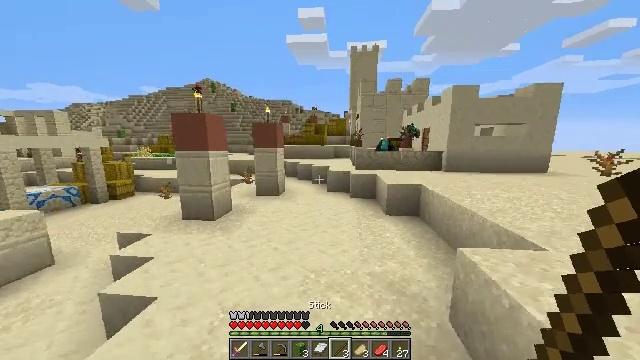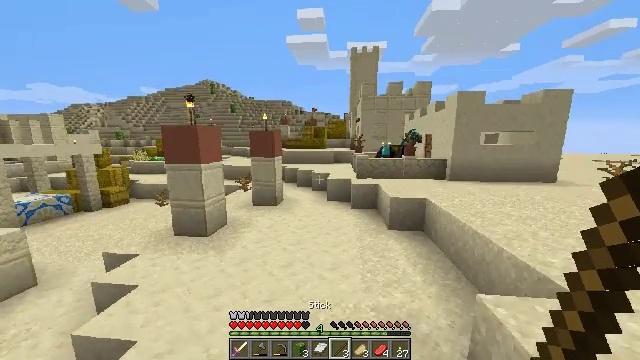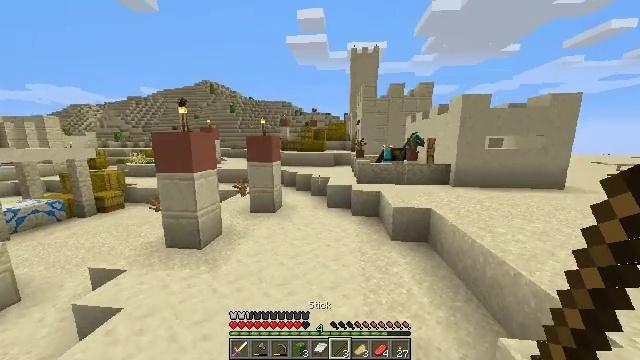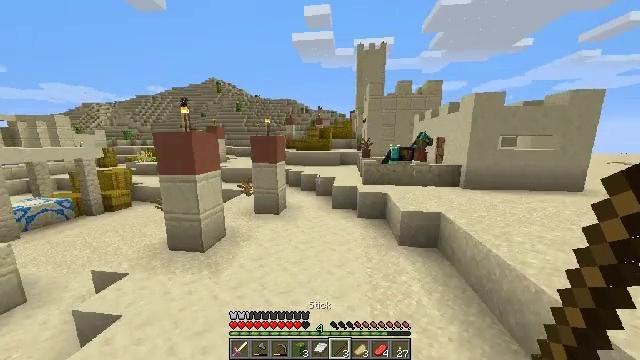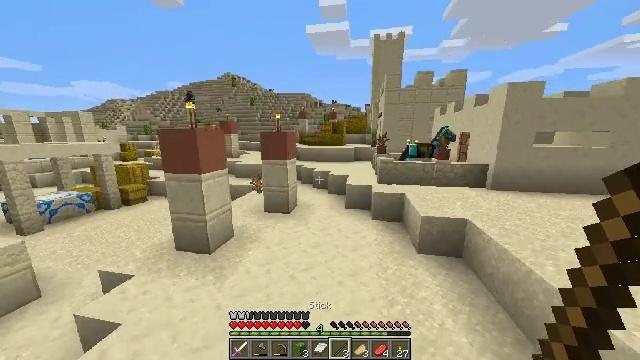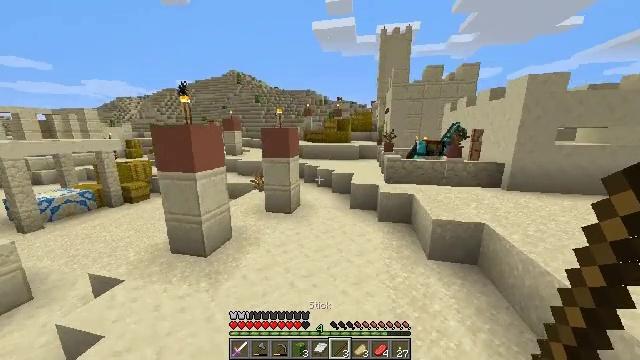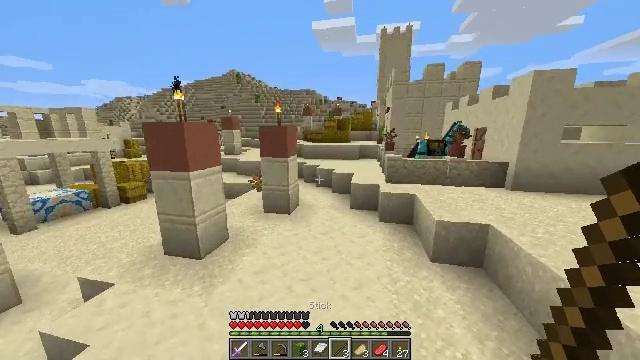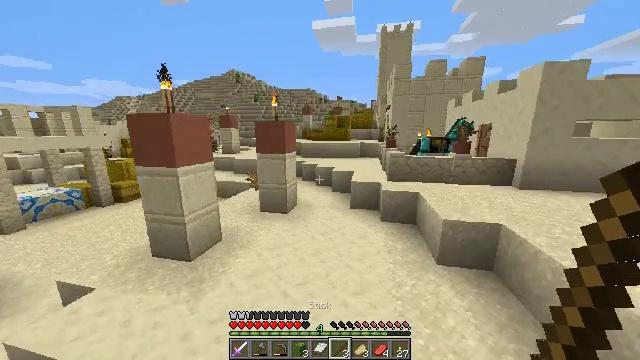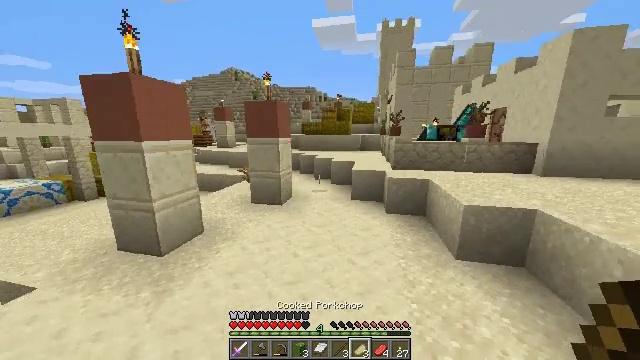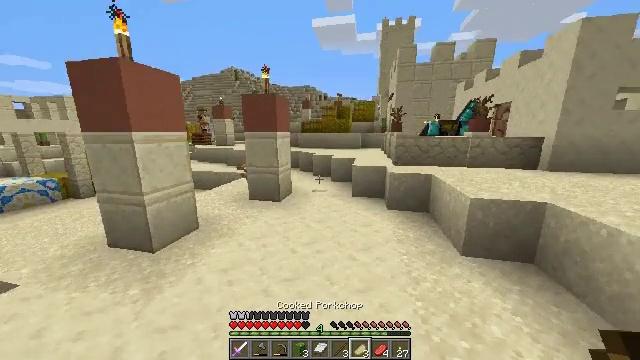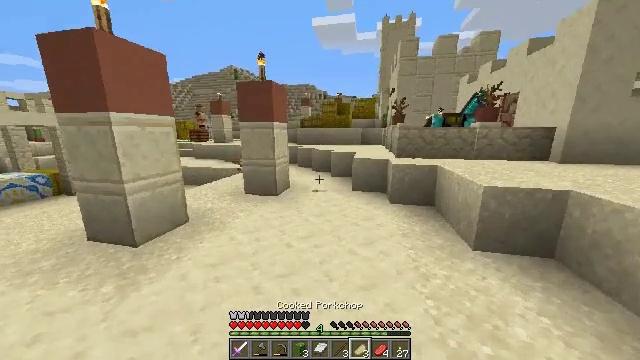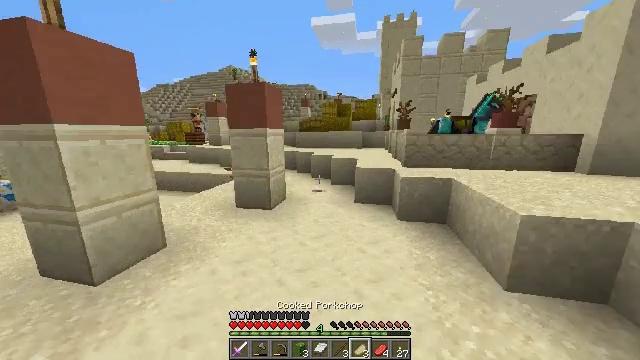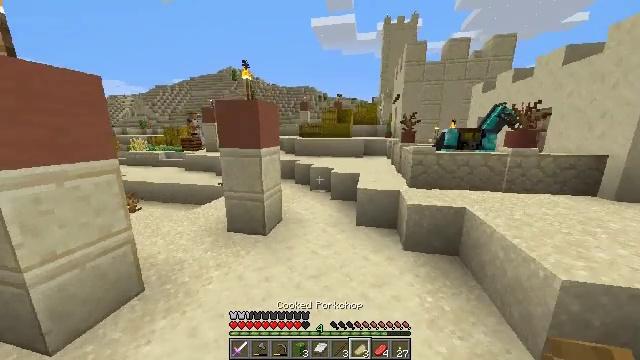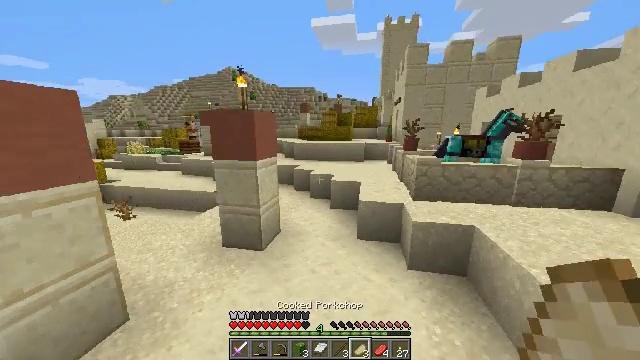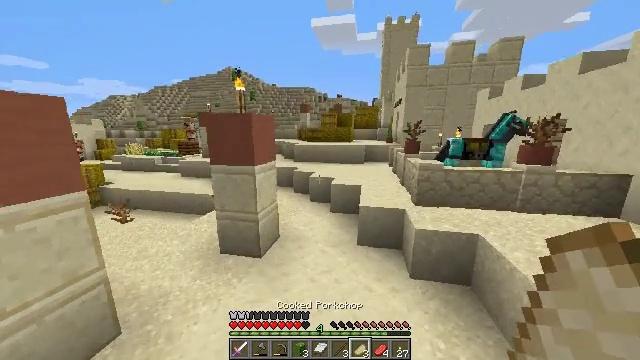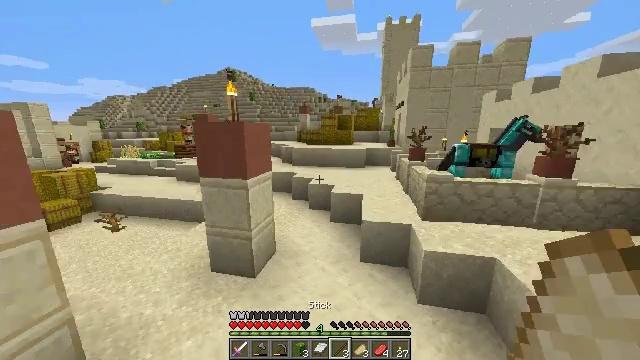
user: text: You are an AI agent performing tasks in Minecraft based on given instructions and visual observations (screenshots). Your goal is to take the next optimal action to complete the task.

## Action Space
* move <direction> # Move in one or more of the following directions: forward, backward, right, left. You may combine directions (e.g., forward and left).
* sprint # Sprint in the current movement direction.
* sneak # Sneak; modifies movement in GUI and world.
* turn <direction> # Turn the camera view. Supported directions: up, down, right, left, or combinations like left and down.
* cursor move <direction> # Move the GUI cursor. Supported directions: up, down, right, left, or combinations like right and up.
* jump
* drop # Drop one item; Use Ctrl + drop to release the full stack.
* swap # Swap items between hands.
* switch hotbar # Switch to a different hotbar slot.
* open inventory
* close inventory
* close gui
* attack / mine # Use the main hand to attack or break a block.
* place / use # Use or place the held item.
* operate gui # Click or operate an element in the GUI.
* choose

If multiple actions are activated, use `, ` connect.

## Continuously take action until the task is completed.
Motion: motion action
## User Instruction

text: Dig up some cut sandstone blocks.
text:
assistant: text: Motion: move forward, sprint, jump
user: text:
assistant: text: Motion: move forward, sprint, jump
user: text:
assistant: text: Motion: move forward, sprint, turn left, jump
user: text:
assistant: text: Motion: move forward, sprint, turn left and down, jump
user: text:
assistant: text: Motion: move forward, sprint, turn left, jump
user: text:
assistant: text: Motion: move forward, sprint, jump
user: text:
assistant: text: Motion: move forward, sprint, jump
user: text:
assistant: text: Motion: move forward, sprint, jump
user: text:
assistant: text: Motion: move forward, sprint, jump
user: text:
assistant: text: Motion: move forward, sprint, jump
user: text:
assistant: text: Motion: move forward, sprint, jump
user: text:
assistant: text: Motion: move forward, sprint, jump
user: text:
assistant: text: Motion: move forward, sprint, jump
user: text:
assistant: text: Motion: move forward, sprint, jump
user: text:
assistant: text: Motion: move forward, sprint, jump
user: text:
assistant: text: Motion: move forward, sprint, jump
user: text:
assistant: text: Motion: move forward, sprint, jump
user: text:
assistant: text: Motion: move forward, sprint, jump
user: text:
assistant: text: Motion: move forward, sprint, jump
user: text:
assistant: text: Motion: move forward, sprint, jump, open inventory
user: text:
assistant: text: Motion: move forward, jump, open inventory
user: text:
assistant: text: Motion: jump, open inventory
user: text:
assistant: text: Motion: jump, open inventory
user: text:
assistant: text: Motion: no_op
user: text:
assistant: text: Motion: cursor move right
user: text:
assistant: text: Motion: cursor move right and down
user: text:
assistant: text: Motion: cursor move right and down
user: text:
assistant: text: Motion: cursor move right
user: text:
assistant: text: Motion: no_op
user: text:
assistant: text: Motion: sneak, cursor move right